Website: crate-barrel
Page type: billing-address
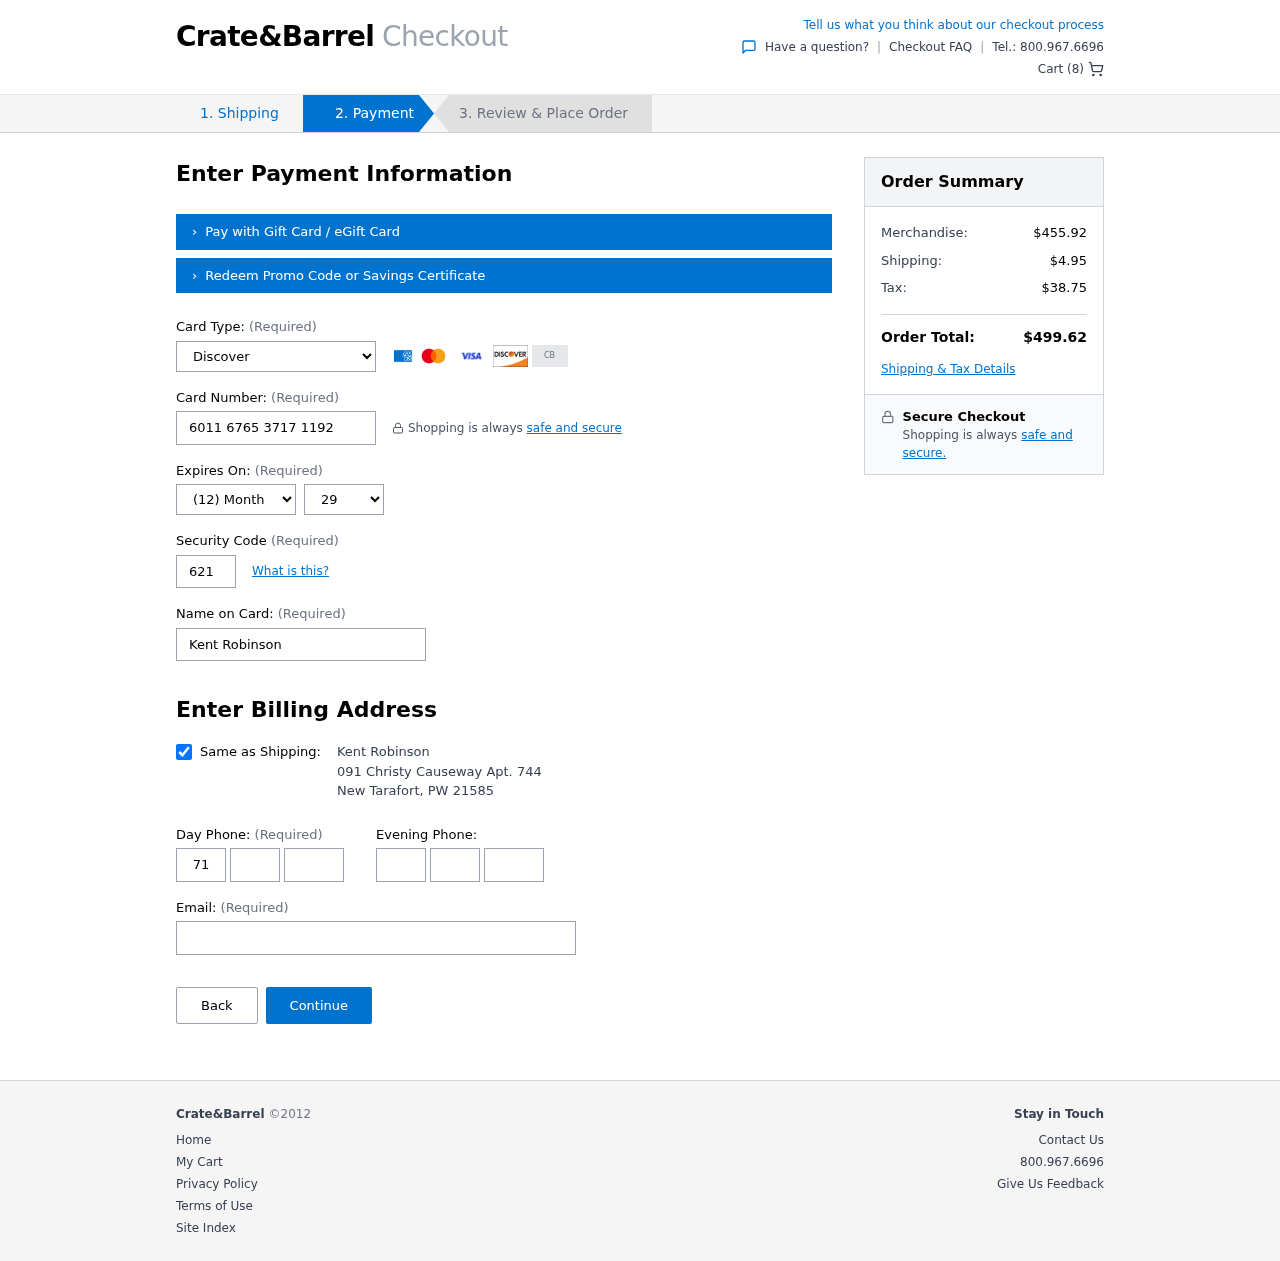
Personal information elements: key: PII_CARD_CVV
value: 621
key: PII_CARD_EXPIRY_MONTH
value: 12
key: PII_CARD_EXPIRY_YEAR
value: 29
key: PII_CARD_NUMBER
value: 6011 6765 3717 1192
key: PII_CARD_TYPE
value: Discover
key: PII_CITY
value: New Tarafort
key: PII_EMAIL
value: krobinson@gmail.com
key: PII_FULLNAME
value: Kent Robinson
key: PII_PHONE_AREA
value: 717
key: PII_PHONE_PREFIX
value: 673
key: PII_PHONE_SUFFIX
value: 3952
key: PII_POSTCODE
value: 21585
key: PII_STATE_ABBR
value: PW
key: PII_STREET
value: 091 Christy Causeway Apt. 744
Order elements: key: ORDER_NUM_ITEMS
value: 8
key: ORDER_SUBTOTAL
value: $455.92
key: ORDER_SHIPPING_COST
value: $4.95
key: ORDER_TAX
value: $38.75
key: ORDER_TOTAL
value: $499.62